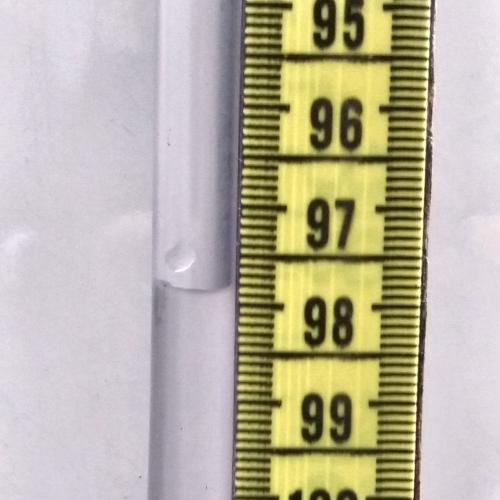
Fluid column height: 97.8 cm